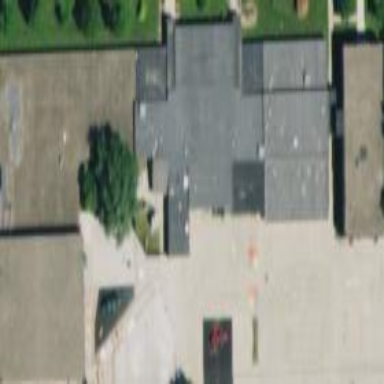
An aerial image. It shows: School building.